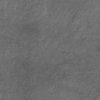
Label: not_dusty